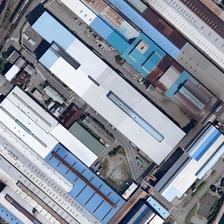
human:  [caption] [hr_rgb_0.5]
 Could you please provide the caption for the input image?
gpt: many large factories are built in the factory .

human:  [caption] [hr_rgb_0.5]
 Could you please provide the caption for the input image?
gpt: many large factories are built in the factory .

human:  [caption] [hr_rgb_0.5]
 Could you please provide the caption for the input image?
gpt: a road was built around the factory .

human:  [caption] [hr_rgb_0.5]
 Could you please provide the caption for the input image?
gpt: a road was built around the factory .

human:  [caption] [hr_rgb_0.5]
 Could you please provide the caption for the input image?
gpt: many large factories are built in the factory .